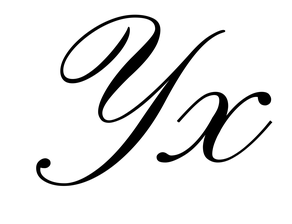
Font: PinyonScript-Regular